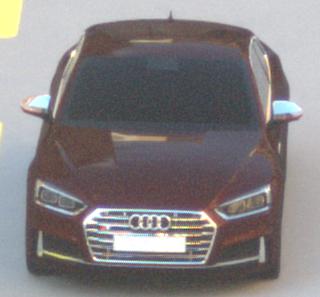
Make: Audi
Model: S5 Sportback
Detailed model: 8T Facelift
Model produced from: 2011
Model produced until: 2016
Doors: 5
Color: red
Road condition: dry road
Daytime: morning or afternoon
Contrast: low contrast